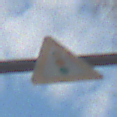
Verkehrszeichen: Lichtzeichenanlage
Umgebung: Outdoor, Nature
Tageszeit: MorningAfternoon
Wetter: PartlyCloudy
Licht: Natural
Jahreszeit: Autumn
Kontrast: LowContrast